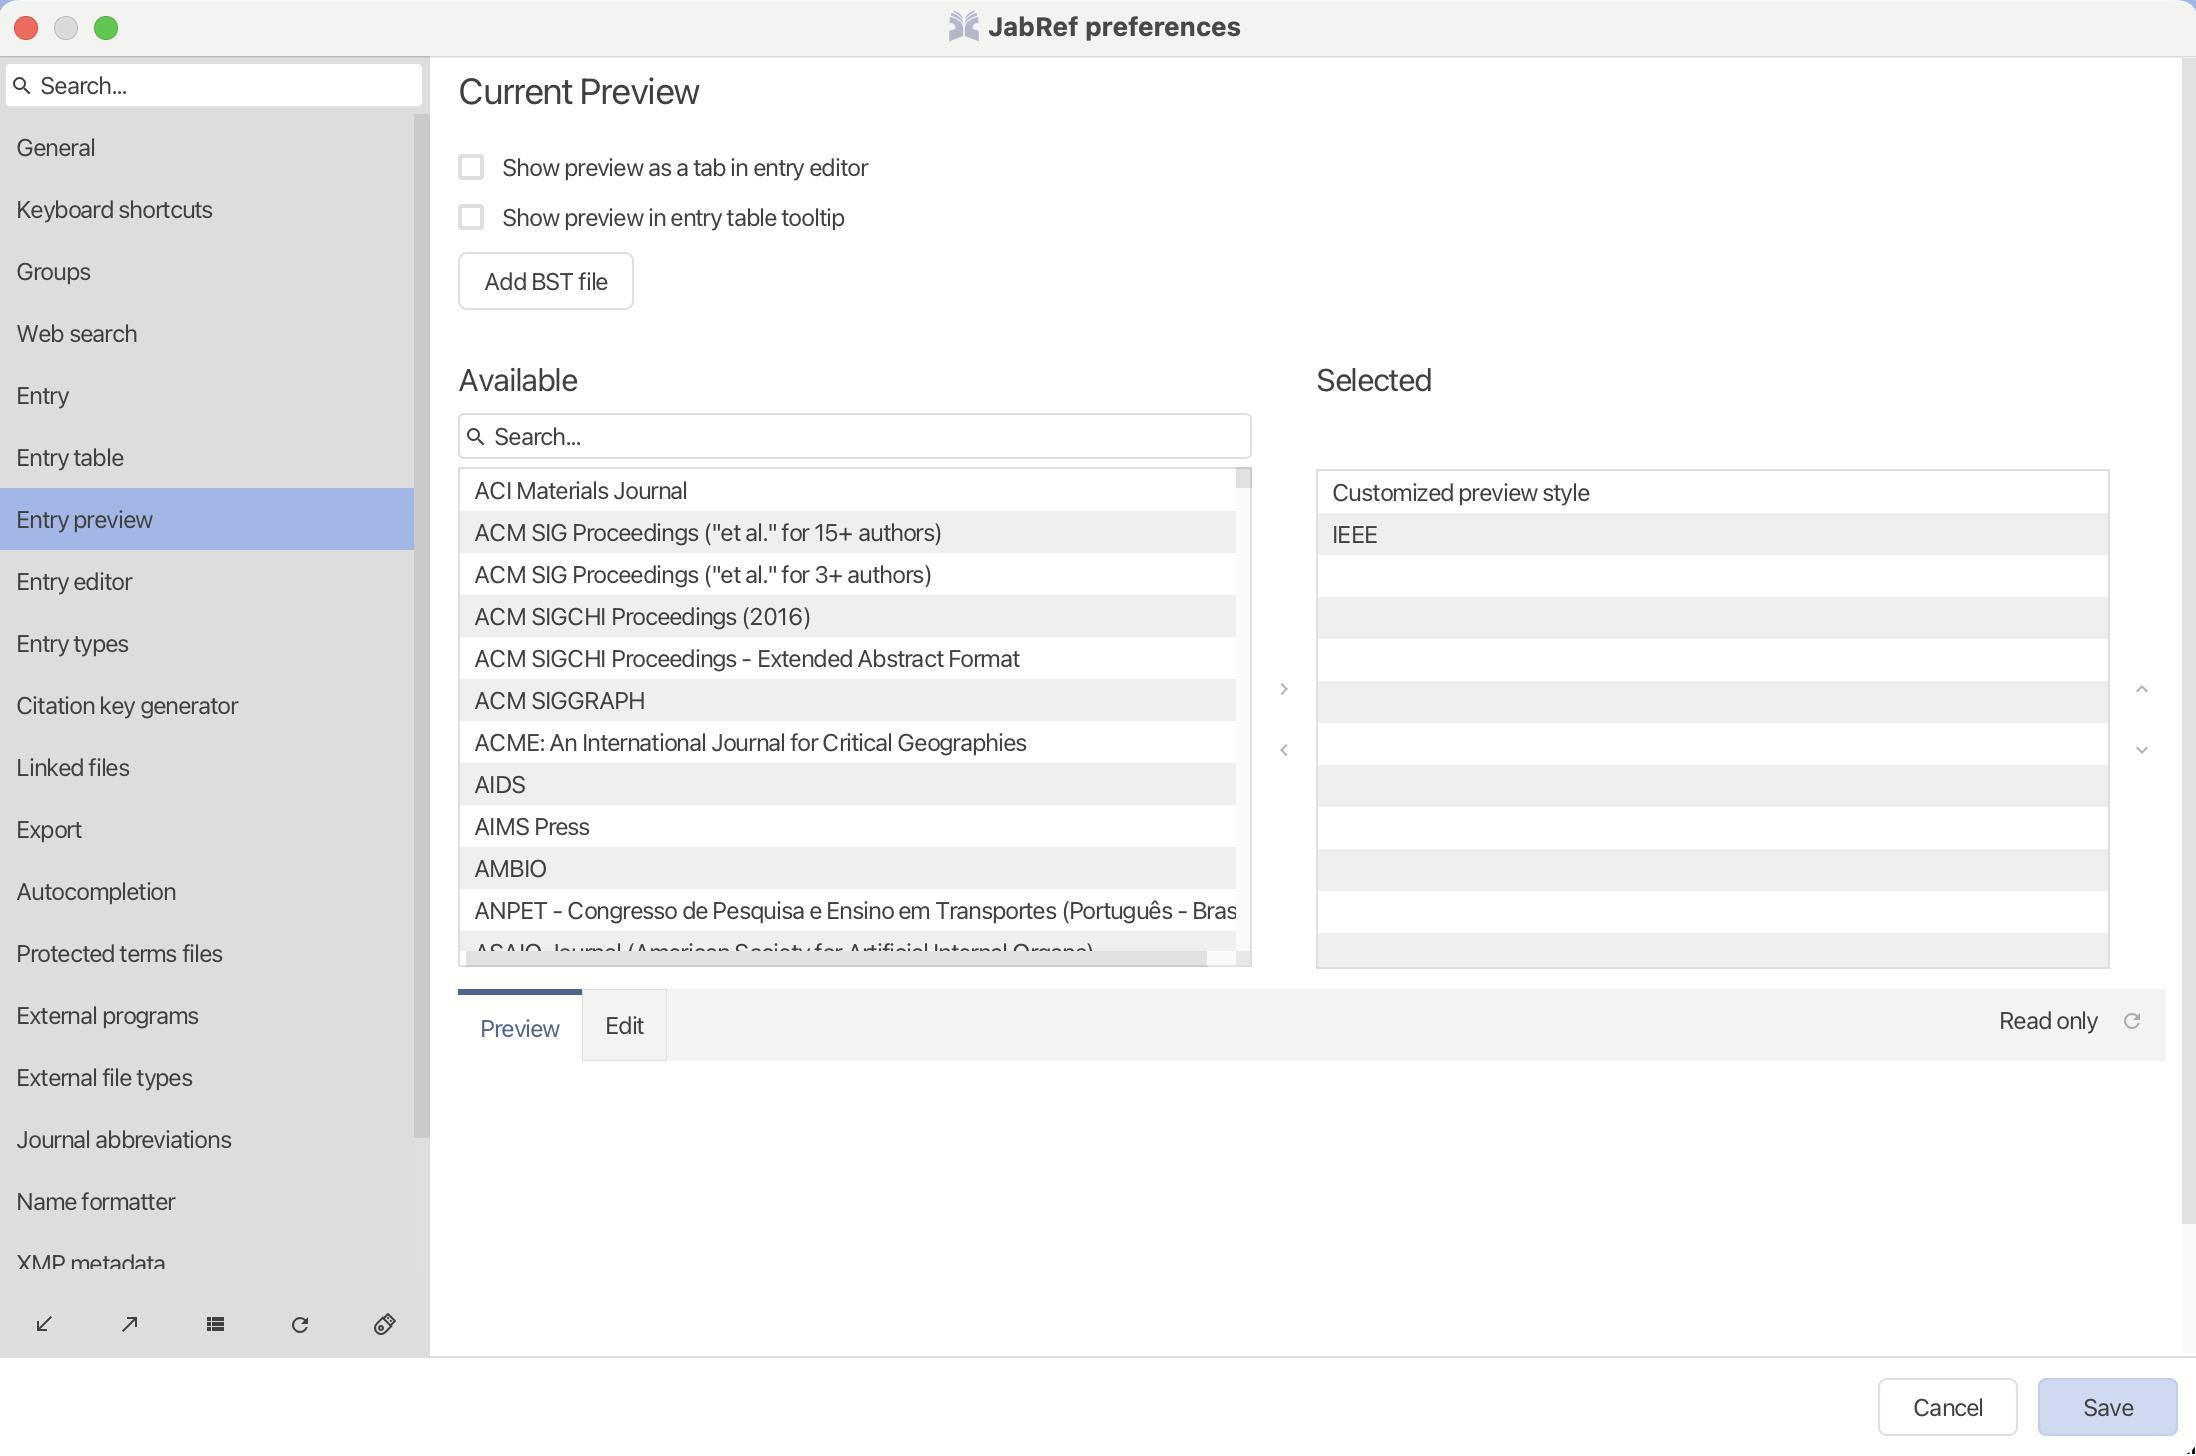
Accessibility tree:
{"name": "JabRef_preferences", "role": "AXWindow", "description": null, "role_description": "звичайне вікно", "value": null, "position": "314.00;193.00", "size": "1100;728", "children": [{"name": null, "role": "No role", "description": null, "role_description": "dialog", "value": null, "position": "0.00;28.00", "size": "1100;700", "children": [{"name": null, "role": "AXButton", "description": "Cancel", "role_description": "кнопка", "value": null, "position": "940.00;689.00", "size": "70;29", "children": []}, {"name": null, "role": "AXButton", "description": "Save", "role_description": "кнопка", "value": null, "position": "1020.00;689.00", "size": "70;29", "children": []}, {"name": null, "role": "AXTextField", "description": null, "role_description": "текстове поле", "value": "Search...", "position": "3.00;31.00", "size": "210;23", "children": [{"name": null, "role": "AXStaticText", "description": null, "role_description": "текст", "value": "Search...", "position": "21.00;35.00", "size": "43;15", "children": []}, {"name": null, "role": "AXStaticText", "description": null, "role_description": "текст", "value": "", "position": "21.00;35.00", "size": "0;15", "children": []}, {"name": null, "role": "AXStaticText", "description": null, "role_description": "текст", "value": null, "position": "6.00;35.50", "size": "12;14", "children": []}]}, {"name": null, "role": "AXTable", "description": null, "role_description": "list", "value": null, "position": "0.00;57.00", "size": "216;580", "children": [{"name": "General", "role": "AXRow", "description": null, "role_description": "рядок таблиці", "value": null, "position": "1.00;58.00", "size": "207;31", "children": [{"name": null, "role": "AXStaticText", "description": null, "role_description": "текст", "value": "General", "position": "9.00;66.00", "size": "39;15", "children": []}]}, {"name": "Keyboard_shortcuts", "role": "AXRow", "description": null, "role_description": "рядок таблиці", "value": null, "position": "1.00;89.00", "size": "207;31", "children": [{"name": null, "role": "AXStaticText", "description": null, "role_description": "текст", "value": "Keyboard shortcuts", "position": "9.00;97.00", "size": "98;15", "children": []}]}, {"name": "Groups", "role": "AXRow", "description": null, "role_description": "рядок таблиці", "value": null, "position": "1.00;120.00", "size": "207;31", "children": [{"name": null, "role": "AXStaticText", "description": null, "role_description": "текст", "value": "Groups", "position": "9.00;128.00", "size": "37;15", "children": []}]}, {"name": "Web_search", "role": "AXRow", "description": null, "role_description": "рядок таблиці", "value": null, "position": "1.00;151.00", "size": "207;31", "children": [{"name": null, "role": "AXStaticText", "description": null, "role_description": "текст", "value": "Web search", "position": "9.00;159.00", "size": "60;15", "children": []}]}, {"name": "Entry", "role": "AXRow", "description": null, "role_description": "рядок таблиці", "value": null, "position": "1.00;182.00", "size": "207;31", "children": [{"name": null, "role": "AXStaticText", "description": null, "role_description": "текст", "value": "Entry", "position": "9.00;190.00", "size": "26;15", "children": []}]}, {"name": "Entry_table", "role": "AXRow", "description": null, "role_description": "рядок таблиці", "value": null, "position": "1.00;213.00", "size": "207;31", "children": [{"name": null, "role": "AXStaticText", "description": null, "role_description": "текст", "value": "Entry table", "position": "9.00;221.00", "size": "53;15", "children": []}]}, {"name": "Entry_preview", "role": "AXRow", "description": null, "role_description": "рядок таблиці", "value": null, "position": "1.00;244.00", "size": "207;31", "children": [{"name": null, "role": "AXStaticText", "description": null, "role_description": "текст", "value": "Entry preview", "position": "9.00;252.00", "size": "68;15", "children": []}]}, {"name": "Entry_editor", "role": "AXRow", "description": null, "role_description": "рядок таблиці", "value": null, "position": "1.00;275.00", "size": "207;31", "children": [{"name": null, "role": "AXStaticText", "description": null, "role_description": "текст", "value": "Entry editor", "position": "9.00;283.00", "size": "58;15", "children": []}]}, {"name": "Entry_types", "role": "AXRow", "description": null, "role_description": "рядок таблиці", "value": null, "position": "1.00;306.00", "size": "207;31", "children": [{"name": null, "role": "AXStaticText", "description": null, "role_description": "текст", "value": "Entry types", "position": "9.00;314.00", "size": "56;15", "children": []}]}, {"name": "Citation_key_generator", "role": "AXRow", "description": null, "role_description": "рядок таблиці", "value": null, "position": "1.00;337.00", "size": "207;31", "children": [{"name": null, "role": "AXStaticText", "description": null, "role_description": "текст", "value": "Citation key generator", "position": "9.00;345.00", "size": "110;15", "children": []}]}, {"name": "Linked_files", "role": "AXRow", "description": null, "role_description": "рядок таблиці", "value": null, "position": "1.00;368.00", "size": "207;31", "children": [{"name": null, "role": "AXStaticText", "description": null, "role_description": "текст", "value": "Linked files", "position": "9.00;376.00", "size": "56;15", "children": []}]}, {"name": "Export", "role": "AXRow", "description": null, "role_description": "рядок таблиці", "value": null, "position": "1.00;399.00", "size": "207;31", "children": [{"name": null, "role": "AXStaticText", "description": null, "role_description": "текст", "value": "Export", "position": "9.00;407.00", "size": "33;15", "children": []}]}, {"name": "Autocompletion", "role": "AXRow", "description": null, "role_description": "рядок таблиці", "value": null, "position": "1.00;430.00", "size": "207;31", "children": [{"name": null, "role": "AXStaticText", "description": null, "role_description": "текст", "value": "Autocompletion", "position": "9.00;438.00", "size": "80;15", "children": []}]}, {"name": "Protected_terms_files", "role": "AXRow", "description": null, "role_description": "рядок таблиці", "value": null, "position": "1.00;461.00", "size": "207;31", "children": [{"name": null, "role": "AXStaticText", "description": null, "role_description": "текст", "value": "Protected terms files", "position": "9.00;469.00", "size": "103;15", "children": []}]}, {"name": "External_programs", "role": "AXRow", "description": null, "role_description": "рядок таблиці", "value": null, "position": "1.00;492.00", "size": "207;31", "children": [{"name": null, "role": "AXStaticText", "description": null, "role_description": "текст", "value": "External programs", "position": "9.00;500.00", "size": "91;15", "children": []}]}, {"name": "External_file_types", "role": "AXRow", "description": null, "role_description": "рядок таблиці", "value": null, "position": "1.00;523.00", "size": "207;31", "children": [{"name": null, "role": "AXStaticText", "description": null, "role_description": "текст", "value": "External file types", "position": "9.00;531.00", "size": "88;15", "children": []}]}, {"name": "Journal_abbreviations", "role": "AXRow", "description": null, "role_description": "рядок таблиці", "value": null, "position": "1.00;554.00", "size": "207;31", "children": [{"name": null, "role": "AXStaticText", "description": null, "role_description": "текст", "value": "Journal abbreviations", "position": "9.00;562.00", "size": "107;15", "children": []}]}, {"name": "Name_formatter", "role": "AXRow", "description": null, "role_description": "рядок таблиці", "value": null, "position": "1.00;585.00", "size": "207;31", "children": [{"name": null, "role": "AXStaticText", "description": null, "role_description": "текст", "value": "Name formatter", "position": "9.00;593.00", "size": "79;15", "children": []}]}, {"name": "XMP_metadata", "role": "AXRow", "description": null, "role_description": "рядок таблиці", "value": null, "position": "1.00;616.00", "size": "207;31", "children": [{"name": null, "role": "AXStaticText", "description": null, "role_description": "текст", "value": "XMP metadata", "position": "9.00;624.00", "size": "75;15", "children": []}]}, {"name": null, "role": "AXScrollBar", "description": null, "role_description": "смуга прокручування", "value": 0.0, "position": "208.00;57.00", "size": "8;580", "children": [{"name": null, "role": "AXButton", "description": null, "role_description": "кнопка", "value": null, "position": "208.00;635.50", "size": "8;1", "children": []}, {"name": null, "role": "AXButton", "description": null, "role_description": "кнопка", "value": null, "position": "208.00;57.00", "size": "8;1", "children": []}, {"name": null, "role": "AXValueIndicator", "description": null, "role_description": "індикатор значення", "value": 0.0, "position": "208.00;57.00", "size": "8;512", "children": []}]}]}, {"name": null, "role": "AXButton", "description": null, "role_description": "кнопка", "value": null, "position": "3.00;648.50", "size": "40;26", "children": []}, {"name": null, "role": "AXButton", "description": null, "role_description": "кнопка", "value": null, "position": "46.00;648.50", "size": "40;26", "children": []}, {"name": null, "role": "AXButton", "description": null, "role_description": "кнопка", "value": null, "position": "88.50;648.50", "size": "40;26", "children": []}, {"name": null, "role": "AXButton", "description": null, "role_description": "кнопка", "value": null, "position": "131.00;648.50", "size": "40;26", "children": []}, {"name": null, "role": "AXCheckBox", "description": null, "role_description": "галочка", "value": 0, "position": "173.50;648.50", "size": "40;26", "children": []}, {"name": null, "role": "AXScrollArea", "description": null, "role_description": "область прокручування", "value": null, "position": "224.00;28.00", "size": "876;650", "children": [{"name": null, "role": "AXStaticText", "description": null, "role_description": "текст", "value": "Current Preview", "position": "230.00;34.00", "size": "120;32", "children": []}, {"name": null, "role": "AXCheckBox", "description": "Show preview as a tab in entry editor", "role_description": "галочка", "value": 0, "position": "230.00;76.00", "size": "204;15", "children": []}, {"name": null, "role": "AXCheckBox", "description": "Show preview in entry table tooltip", "role_description": "галочка", "value": 0, "position": "230.00;101.00", "size": "194;15", "children": []}, {"name": null, "role": "AXButton", "description": "Add BST file", "role_description": "кнопка", "value": null, "position": "230.00;126.00", "size": "88;29", "children": []}, {"name": null, "role": "AXStaticText", "description": null, "role_description": "текст", "value": "Available", "position": "230.00;165.00", "size": "60;38", "children": []}, {"name": null, "role": "AXTextField", "description": null, "role_description": "текстове поле", "value": "Search...", "position": "230.00;206.50", "size": "397;23", "children": [{"name": null, "role": "AXStaticText", "description": null, "role_description": "текст", "value": "Search...", "position": "248.00;210.50", "size": "43;15", "children": []}, {"name": null, "role": "AXStaticText", "description": null, "role_description": "текст", "value": "", "position": "248.00;210.50", "size": "0;15", "children": []}, {"name": null, "role": "AXStaticText", "description": null, "role_description": "текст", "value": null, "position": "233.00;211.00", "size": "12;14", "children": []}]}, {"name": null, "role": "AXTable", "description": null, "role_description": "list", "value": null, "position": "230.00;233.50", "size": "397;251", "children": [{"name": "ACI_Materials_Journal", "role": "AXRow", "description": null, "role_description": "рядок таблиці", "value": null, "position": "231.00;234.50", "size": "404;21", "children": [{"name": null, "role": "AXStaticText", "description": null, "role_description": "текст", "value": "ACI Materials Journal", "position": "238.00;237.50", "size": "107;15", "children": []}]}, {"name": "ACM_SIG_Proceedings_(\"et_al.\"_for_15+_authors)", "role": "AXRow", "description": null, "role_description": "рядок таблиці", "value": null, "position": "231.00;255.50", "size": "404;21", "children": [{"name": null, "role": "AXStaticText", "description": null, "role_description": "текст", "value": "ACM SIG Proceedings (\"et al.\" for 15+ authors)", "position": "238.00;258.50", "size": "234;15", "children": []}]}, {"name": "ACM_SIG_Proceedings_(\"et_al.\"_for_3+_authors)", "role": "AXRow", "description": null, "role_description": "рядок таблиці", "value": null, "position": "231.00;276.50", "size": "404;21", "children": [{"name": null, "role": "AXStaticText", "description": null, "role_description": "текст", "value": "ACM SIG Proceedings (\"et al.\" for 3+ authors)", "position": "238.00;279.50", "size": "229;15", "children": []}]}, {"name": "ACM_SIGCHI_Proceedings_(2016)", "role": "AXRow", "description": null, "role_description": "рядок таблиці", "value": null, "position": "231.00;297.50", "size": "404;21", "children": [{"name": null, "role": "AXStaticText", "description": null, "role_description": "текст", "value": "ACM SIGCHI Proceedings (2016)", "position": "238.00;300.50", "size": "168;15", "children": []}]}, {"name": "ACM_SIGCHI_Proceedings_-_Extended_Abstract_Format", "role": "AXRow", "description": null, "role_description": "рядок таблиці", "value": null, "position": "231.00;318.50", "size": "404;21", "children": [{"name": null, "role": "AXStaticText", "description": null, "role_description": "текст", "value": "ACM SIGCHI Proceedings - Extended Abstract Format", "position": "238.00;321.50", "size": "273;15", "children": []}]}, {"name": "ACM_SIGGRAPH", "role": "AXRow", "description": null, "role_description": "рядок таблиці", "value": null, "position": "231.00;339.50", "size": "404;21", "children": [{"name": null, "role": "AXStaticText", "description": null, "role_description": "текст", "value": "ACM SIGGRAPH", "position": "238.00;342.50", "size": "85;15", "children": []}]}, {"name": "ACME:_An_International_Journal_for_Critical_Geographies", "role": "AXRow", "description": null, "role_description": "рядок таблиці", "value": null, "position": "231.00;360.50", "size": "404;21", "children": [{"name": null, "role": "AXStaticText", "description": null, "role_description": "текст", "value": "ACME: An International Journal for Critical Geographies", "position": "238.00;363.50", "size": "276;15", "children": []}]}, {"name": "AIDS", "role": "AXRow", "description": null, "role_description": "рядок таблиці", "value": null, "position": "231.00;381.50", "size": "404;21", "children": [{"name": null, "role": "AXStaticText", "description": null, "role_description": "текст", "value": "AIDS", "position": "238.00;384.50", "size": "26;15", "children": []}]}, {"name": "AIMS_Press", "role": "AXRow", "description": null, "role_description": "рядок таблиці", "value": null, "position": "231.00;402.50", "size": "404;21", "children": [{"name": null, "role": "AXStaticText", "description": null, "role_description": "текст", "value": "AIMS Press", "position": "238.00;405.50", "size": "58;15", "children": []}]}, {"name": "AMBIO", "role": "AXRow", "description": null, "role_description": "рядок таблиці", "value": null, "position": "231.00;423.50", "size": "404;21", "children": [{"name": null, "role": "AXStaticText", "description": null, "role_description": "текст", "value": "AMBIO", "position": "238.00;426.50", "size": "36;15", "children": []}]}, {"name": "ANPET_-_Congresso_de_Pesquisa_e_Ensino_em_Transportes_(Português_-_Brasil)", "role": "AXRow", "description": null, "role_description": "рядок таблиці", "value": null, "position": "231.00;444.50", "size": "404;21", "children": [{"name": null, "role": "AXStaticText", "description": null, "role_description": "текст", "value": "ANPET - Congresso de Pesquisa e Ensino em Transportes (Português - Brasil)", "position": "238.00;447.50", "size": "390;15", "children": []}]}, {"name": "ASAIO_Journal_(American_Society_for_Artificial_Internal_Organs)", "role": "AXRow", "description": null, "role_description": "рядок таблиці", "value": null, "position": "231.00;465.50", "size": "404;21", "children": [{"name": null, "role": "AXStaticText", "description": null, "role_description": "текст", "value": "ASAIO Journal (American Society for Artificial Internal Organs)", "position": "238.00;468.50", "size": "310;15", "children": []}]}, {"name": null, "role": "AXScrollBar", "description": null, "role_description": "смуга прокручування", "value": 0.0, "position": "619.00;233.50", "size": "8;244", "children": [{"name": null, "role": "AXButton", "description": null, "role_description": "кнопка", "value": null, "position": "619.00;476.50", "size": "8;1", "children": []}, {"name": null, "role": "AXButton", "description": null, "role_description": "кнопка", "value": null, "position": "619.00;233.50", "size": "8;1", "children": []}, {"name": null, "role": "AXValueIndicator", "description": null, "role_description": "індикатор значення", "value": 0.0, "position": "619.00;233.50", "size": "8;10", "children": []}]}, {"name": null, "role": "AXScrollBar", "description": null, "role_description": "смуга прокручування", "value": 0.0, "position": "230.00;475.50", "size": "390;9", "children": [{"name": null, "role": "AXButton", "description": null, "role_description": "кнопка", "value": null, "position": "620.00;475.50", "size": "0;8", "children": []}, {"name": null, "role": "AXButton", "description": null, "role_description": "кнопка", "value": null, "position": "230.00;475.50", "size": "4;9", "children": []}, {"name": null, "role": "AXValueIndicator", "description": null, "role_description": "індикатор значення", "value": 0.0, "position": "234.00;475.50", "size": "370;8", "children": []}]}]}, {"name": null, "role": "AXStaticText", "description": null, "role_description": "текст", "value": null, "position": "643.00;261.50", "size": "0;38", "children": []}, {"name": null, "role": "AXButton", "description": null, "role_description": "кнопка", "value": null, "position": "631.00;331.00", "size": "24;26", "children": []}, {"name": null, "role": "AXButton", "description": null, "role_description": "кнопка", "value": null, "position": "631.00;361.50", "size": "24;26", "children": []}, {"name": null, "role": "AXStaticText", "description": null, "role_description": "текст", "value": "Selected", "position": "659.00;165.00", "size": "58;38", "children": []}, {"name": null, "role": "AXTable", "description": null, "role_description": "list", "value": null, "position": "659.00;234.50", "size": "397;250", "children": [{"name": "Customized_preview_style", "role": "AXRow", "description": null, "role_description": "рядок таблиці", "value": null, "position": "660.00;235.50", "size": "395;21", "children": [{"name": null, "role": "AXStaticText", "description": null, "role_description": "текст", "value": "Customized preview style", "position": "667.00;238.50", "size": "129;15", "children": []}]}, {"name": "IEEE", "role": "AXRow", "description": null, "role_description": "рядок таблиці", "value": null, "position": "660.00;256.50", "size": "395;21", "children": [{"name": null, "role": "AXStaticText", "description": null, "role_description": "текст", "value": "IEEE", "position": "667.00;259.50", "size": "23;15", "children": []}]}, {"name": null, "role": "AXRow", "description": null, "role_description": "рядок таблиці", "value": null, "position": "660.00;277.50", "size": "395;21", "children": [{"name": null, "role": "AXStaticText", "description": null, "role_description": "текст", "value": "", "position": "667.00;288.00", "size": "0;0", "children": []}]}, {"name": null, "role": "AXRow", "description": null, "role_description": "рядок таблиці", "value": null, "position": "660.00;298.50", "size": "395;21", "children": [{"name": null, "role": "AXStaticText", "description": null, "role_description": "текст", "value": "", "position": "667.00;309.00", "size": "0;0", "children": []}]}, {"name": null, "role": "AXRow", "description": null, "role_description": "рядок таблиці", "value": null, "position": "660.00;319.50", "size": "395;21", "children": [{"name": null, "role": "AXStaticText", "description": null, "role_description": "текст", "value": "", "position": "667.00;330.00", "size": "0;0", "children": []}]}, {"name": null, "role": "AXRow", "description": null, "role_description": "рядок таблиці", "value": null, "position": "660.00;340.50", "size": "395;21", "children": [{"name": null, "role": "AXStaticText", "description": null, "role_description": "текст", "value": "", "position": "667.00;351.00", "size": "0;0", "children": []}]}, {"name": null, "role": "AXRow", "description": null, "role_description": "рядок таблиці", "value": null, "position": "660.00;361.50", "size": "395;21", "children": [{"name": null, "role": "AXStaticText", "description": null, "role_description": "текст", "value": "", "position": "667.00;372.00", "size": "0;0", "children": []}]}, {"name": null, "role": "AXRow", "description": null, "role_description": "рядок таблиці", "value": null, "position": "660.00;382.50", "size": "395;21", "children": [{"name": null, "role": "AXStaticText", "description": null, "role_description": "текст", "value": "", "position": "667.00;393.00", "size": "0;0", "children": []}]}, {"name": null, "role": "AXRow", "description": null, "role_description": "рядок таблиці", "value": null, "position": "660.00;403.50", "size": "395;21", "children": [{"name": null, "role": "AXStaticText", "description": null, "role_description": "текст", "value": "", "position": "667.00;414.00", "size": "0;0", "children": []}]}, {"name": null, "role": "AXRow", "description": null, "role_description": "рядок таблиці", "value": null, "position": "660.00;424.50", "size": "395;21", "children": [{"name": null, "role": "AXStaticText", "description": null, "role_description": "текст", "value": "", "position": "667.00;435.00", "size": "0;0", "children": []}]}, {"name": null, "role": "AXRow", "description": null, "role_description": "рядок таблиці", "value": null, "position": "660.00;445.50", "size": "395;21", "children": [{"name": null, "role": "AXStaticText", "description": null, "role_description": "текст", "value": "", "position": "667.00;456.00", "size": "0;0", "children": []}]}, {"name": null, "role": "AXRow", "description": null, "role_description": "рядок таблиці", "value": null, "position": "660.00;466.50", "size": "395;21", "children": [{"name": null, "role": "AXStaticText", "description": null, "role_description": "текст", "value": "", "position": "667.00;477.00", "size": "0;0", "children": []}]}]}, {"name": null, "role": "AXStaticText", "description": null, "role_description": "текст", "value": null, "position": "1072.00;261.50", "size": "0;38", "children": []}, {"name": null, "role": "AXButton", "description": null, "role_description": "кнопка", "value": null, "position": "1060.00;331.00", "size": "24;26", "children": []}, {"name": null, "role": "AXButton", "description": null, "role_description": "кнопка", "value": null, "position": "1060.00;361.50", "size": "24;26", "children": []}, {"name": null, "role": "AXTabGroup", "description": null, "role_description": "група закладок", "value": "{\n    \"name\": \"Preview\",\n    \"role\": \"AXRadioButton\",\n    \"description\": null,\n    \"role_description\": \"tab\",\n    \"value\": true,\n    \"position\": \"230.00;494.50\",\n    \"size\": \"62;36\",\n    \"children\": [\n        {\n            \"name\": null,\n            \"role\": \"AXStaticText\",\n            \"description\": null,\n            \"role_description\": \"\\u0442\\u0435\\u043a\\u0441\\u0442\",\n            \"value\": \"Preview\",\n            \"position\": \"241.00;506.50\",\n            \"size\": \"40;15\",\n            \"children\": []\n        }\n    ]\n}", "position": "230.00;494.50", "size": "854;250", "children": [{"name": "Preview", "role": "AXRadioButton", "description": null, "role_description": "tab", "value": true, "position": "230.00;494.50", "size": "62;36", "children": [{"name": null, "role": "AXStaticText", "description": null, "role_description": "текст", "value": "Preview", "position": "241.00;506.50", "size": "40;15", "children": []}]}, {"name": "Edit", "role": "AXRadioButton", "description": null, "role_description": "tab", "value": false, "position": "292.00;494.50", "size": "42;36", "children": [{"name": null, "role": "AXStaticText", "description": null, "role_description": "текст", "value": "Edit", "position": "303.50;505.00", "size": "20;15", "children": []}]}]}, {"name": null, "role": "AXStaticText", "description": null, "role_description": "текст", "value": "Read only", "position": "1000.50;502.50", "size": "50;15", "children": []}, {"name": null, "role": "AXButton", "description": null, "role_description": "кнопка", "value": null, "position": "1055.00;496.50", "size": "24;26", "children": []}, {"name": null, "role": "AXScrollBar", "description": null, "role_description": "смуга прокручування", "value": 0.0, "position": "1092.00;28.00", "size": "8;650", "children": [{"name": null, "role": "AXButton", "description": null, "role_description": "кнопка", "value": null, "position": "1092.00;677.00", "size": "8;1", "children": []}, {"name": null, "role": "AXButton", "description": null, "role_description": "кнопка", "value": null, "position": "1092.00;29.00", "size": "8;1", "children": []}, {"name": null, "role": "AXValueIndicator", "description": null, "role_description": "індикатор значення", "value": 0.0, "position": "1092.00;29.00", "size": "8;583", "children": []}]}]}]}, {"name": null, "role": "AXButton", "description": null, "role_description": "кнопка закривання", "value": null, "position": "7.00;6.00", "size": "14;16", "children": []}, {"name": null, "role": "AXButton", "description": null, "role_description": "кнопка оптимізації", "value": null, "position": "47.00;6.00", "size": "14;16", "children": [{"name": null, "role": "AXGroup", "description": null, "role_description": "група", "value": null, "position": "47.00;6.00", "size": "14;16", "children": [{"name": null, "role": "AXGroup", "description": null, "role_description": "group", "value": null, "position": "47.00;6.00", "size": "14;16", "children": []}]}]}, {"name": null, "role": "AXButton", "description": null, "role_description": "кнопка згортання", "value": null, "position": "27.00;6.00", "size": "14;16", "children": []}, {"name": "JabRef_preferences", "role": "AXImage", "description": null, "role_description": "зображення", "value": null, "position": "475.00;5.00", "size": "16;16", "children": []}, {"name": null, "role": "AXStaticText", "description": null, "role_description": "текст", "value": "JabRef preferences", "position": "493.00;5.00", "size": "131;16", "children": []}]}